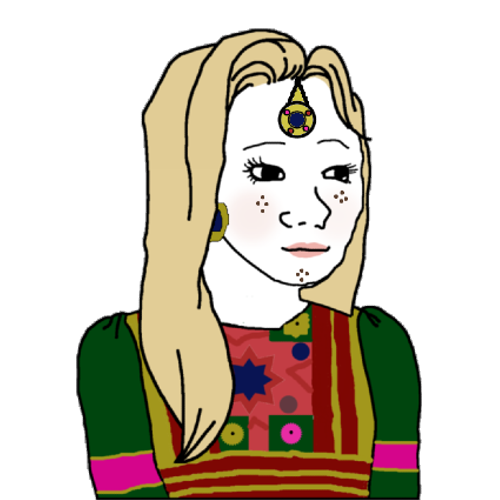
Label: 5_Trad_Wife